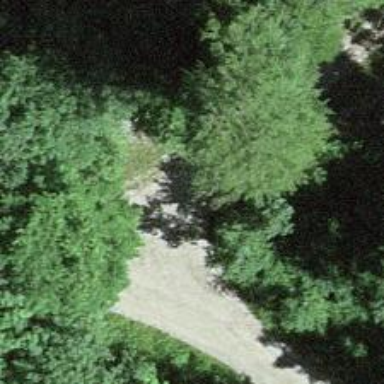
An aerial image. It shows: Gravel track with grade2 quality.